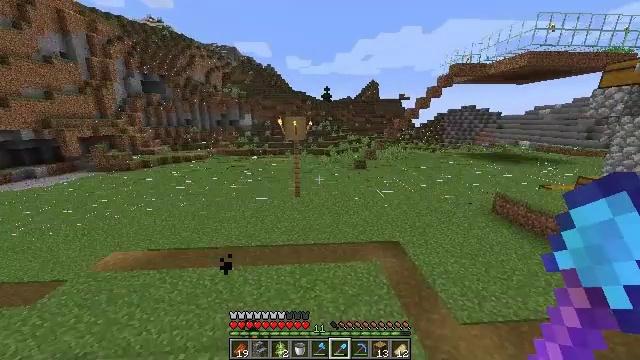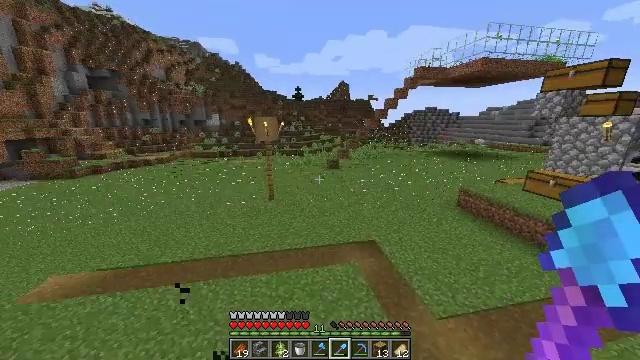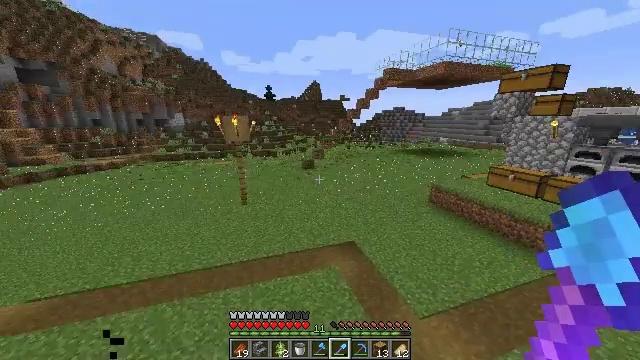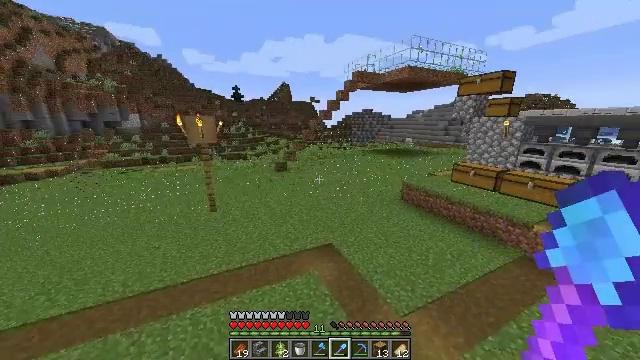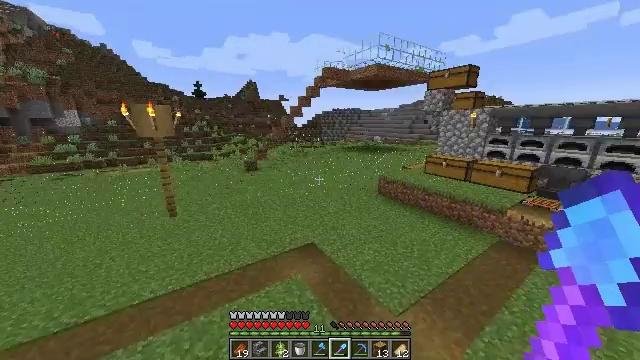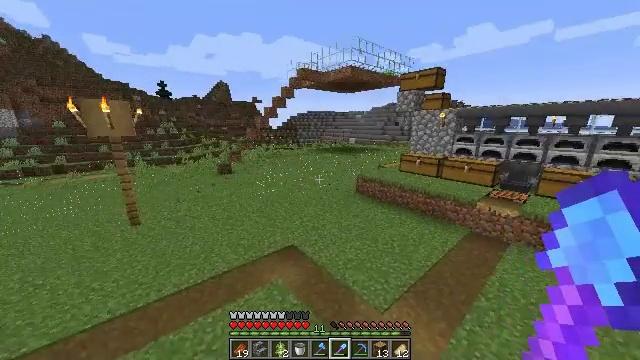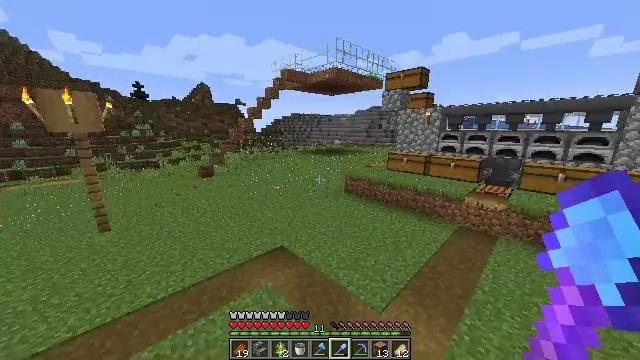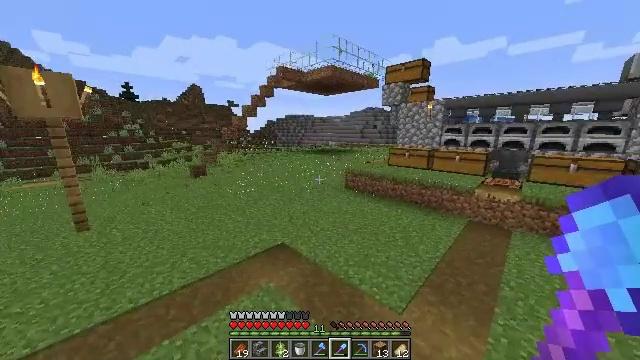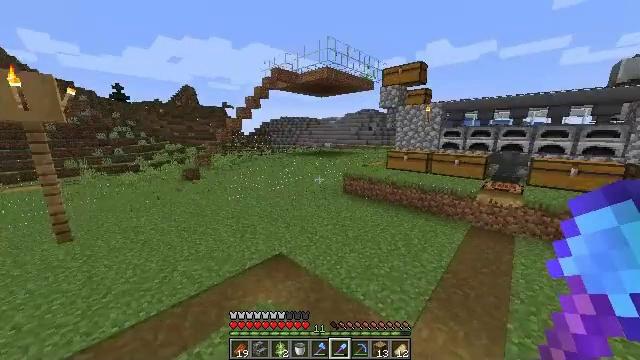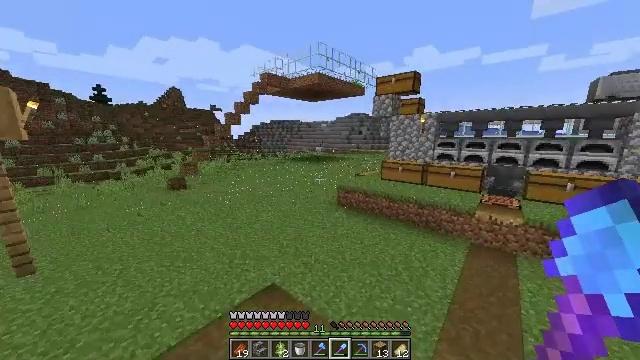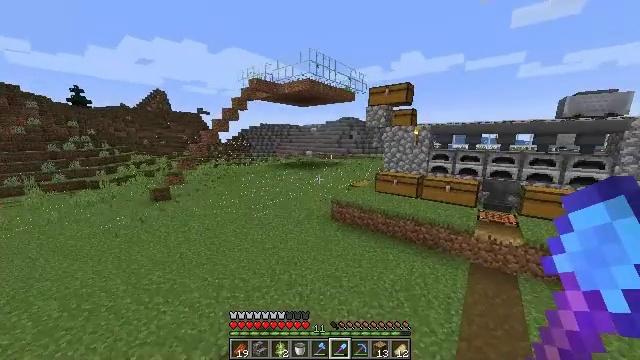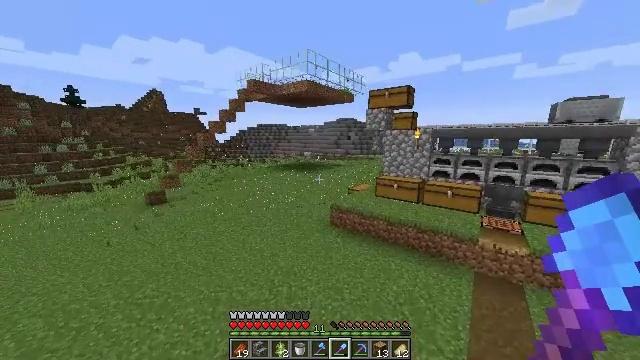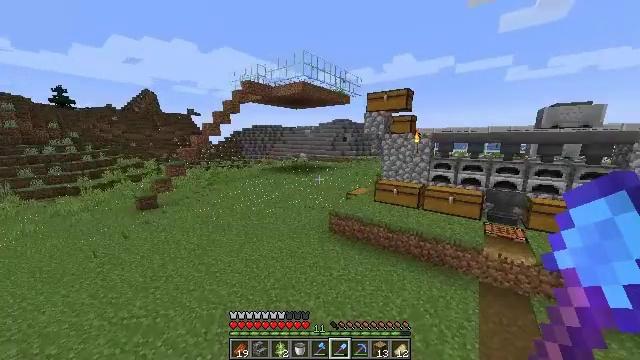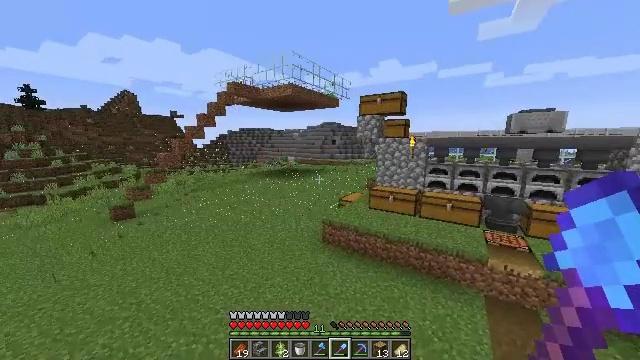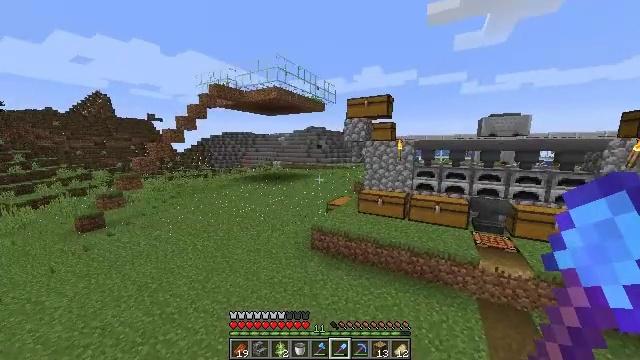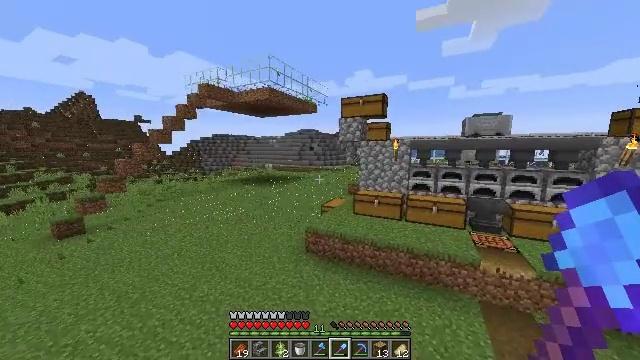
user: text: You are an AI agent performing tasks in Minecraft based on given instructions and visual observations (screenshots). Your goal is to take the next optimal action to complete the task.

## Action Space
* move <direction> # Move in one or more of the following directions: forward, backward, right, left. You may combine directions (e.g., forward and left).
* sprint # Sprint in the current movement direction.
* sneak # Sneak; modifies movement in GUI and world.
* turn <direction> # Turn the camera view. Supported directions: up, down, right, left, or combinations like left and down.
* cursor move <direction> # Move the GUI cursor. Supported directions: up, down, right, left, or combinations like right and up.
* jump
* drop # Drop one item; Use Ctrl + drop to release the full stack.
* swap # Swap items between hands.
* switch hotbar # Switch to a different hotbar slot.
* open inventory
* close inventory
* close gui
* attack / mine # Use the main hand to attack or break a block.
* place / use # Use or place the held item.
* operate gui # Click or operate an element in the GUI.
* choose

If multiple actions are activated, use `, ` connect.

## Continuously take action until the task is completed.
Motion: motion action
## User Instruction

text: Retrieve carrots by attacking the plant.
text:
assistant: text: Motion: move forward, sprint, turn right, jump
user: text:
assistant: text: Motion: move forward, turn right, jump
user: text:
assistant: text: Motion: move forward, turn right, jump
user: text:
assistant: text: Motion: move forward, turn right, jump
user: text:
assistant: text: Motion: move forward, turn right, jump
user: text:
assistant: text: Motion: move forward, turn right, jump
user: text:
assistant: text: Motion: move forward, turn right, jump
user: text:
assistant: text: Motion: move forward, sprint, turn right, jump
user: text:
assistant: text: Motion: move forward, sprint, turn right, jump
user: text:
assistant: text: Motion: move forward, sprint, turn right, jump
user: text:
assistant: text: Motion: move forward, sprint, jump
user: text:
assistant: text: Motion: move forward, sprint, turn right, jump
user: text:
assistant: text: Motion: move forward, turn right, jump
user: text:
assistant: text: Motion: move forward, turn right and up, jump
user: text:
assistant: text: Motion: move forward, turn right, jump
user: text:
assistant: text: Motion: move forward, turn right, jump
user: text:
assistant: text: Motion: move forward, jump
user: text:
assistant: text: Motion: move forward, jump
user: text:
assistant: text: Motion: move forward, jump
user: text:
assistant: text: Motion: move forward, turn left, jump
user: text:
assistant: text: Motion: move forward, sprint, turn left, jump
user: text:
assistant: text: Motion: move forward, sprint, turn left, jump
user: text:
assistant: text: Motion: move forward, sprint, turn left, jump
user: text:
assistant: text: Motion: move forward, sprint, turn left, jump
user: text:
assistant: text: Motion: move forward, sprint, turn left, jump
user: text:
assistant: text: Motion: move forward, turn left, jump
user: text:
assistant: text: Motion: move forward, turn left, jump
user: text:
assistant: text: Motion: move forward, turn left, jump
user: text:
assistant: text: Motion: move forward, turn left, jump
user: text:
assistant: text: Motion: move forward, turn left, jump